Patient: sex M, age 80
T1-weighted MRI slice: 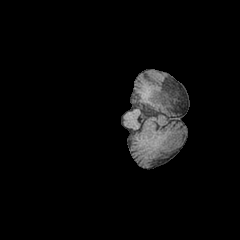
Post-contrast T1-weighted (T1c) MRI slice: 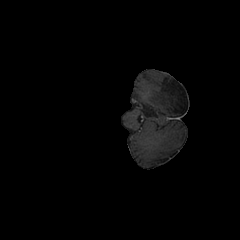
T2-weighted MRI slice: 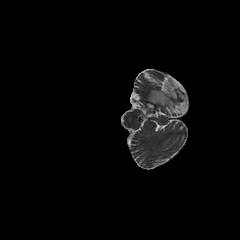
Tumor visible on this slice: no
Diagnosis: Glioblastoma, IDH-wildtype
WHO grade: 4